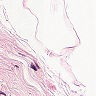
Metastatic tissue present: no